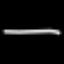
Label: line